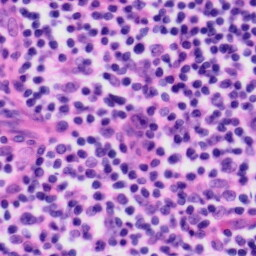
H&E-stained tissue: Tonsil